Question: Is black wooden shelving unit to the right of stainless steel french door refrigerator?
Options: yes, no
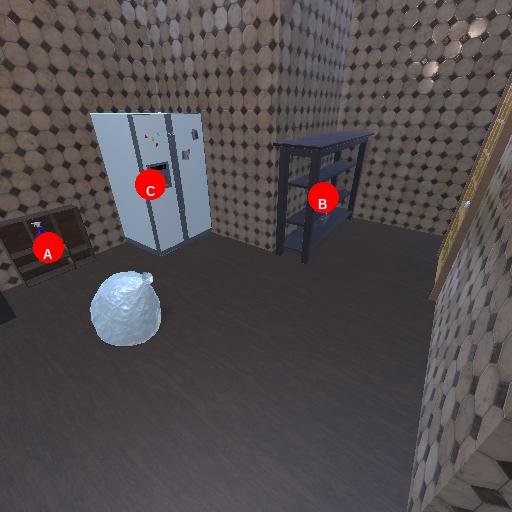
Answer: yes